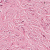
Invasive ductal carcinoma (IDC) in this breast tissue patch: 1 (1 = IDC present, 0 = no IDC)